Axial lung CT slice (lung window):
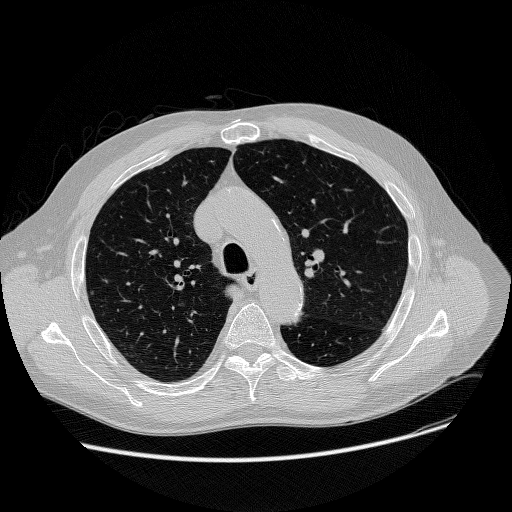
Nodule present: no